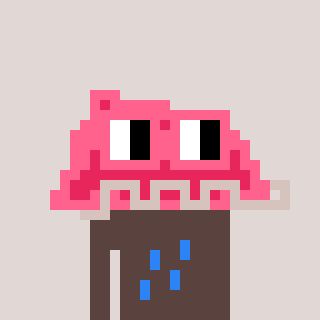
a pixel art character with square pink glasses, a retainer-shaped head and a darkbrown-colored body on a warm background